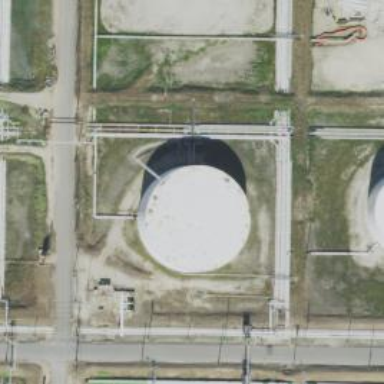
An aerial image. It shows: Storage tank that is man-made.